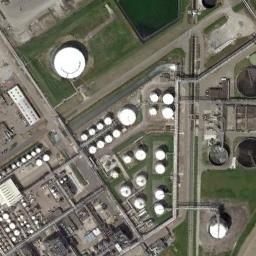
Label: storage tanks